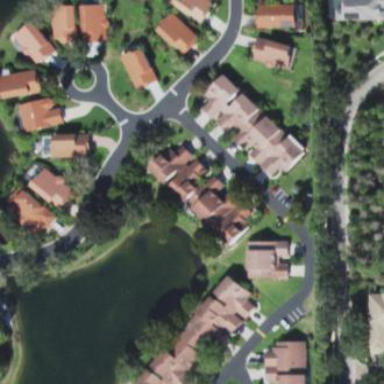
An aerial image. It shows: Apartment building.